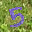
Label: 5